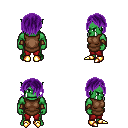
a pixel art fantasy rpg character, male body template, orc, green skin, brown tunic, red pants, purple bangs hairstyle, leather bracers, gold boots, four views (front, back, left, right), 2x2 character sprite sheet, small pixel art, hard edges, no anti-aliasing